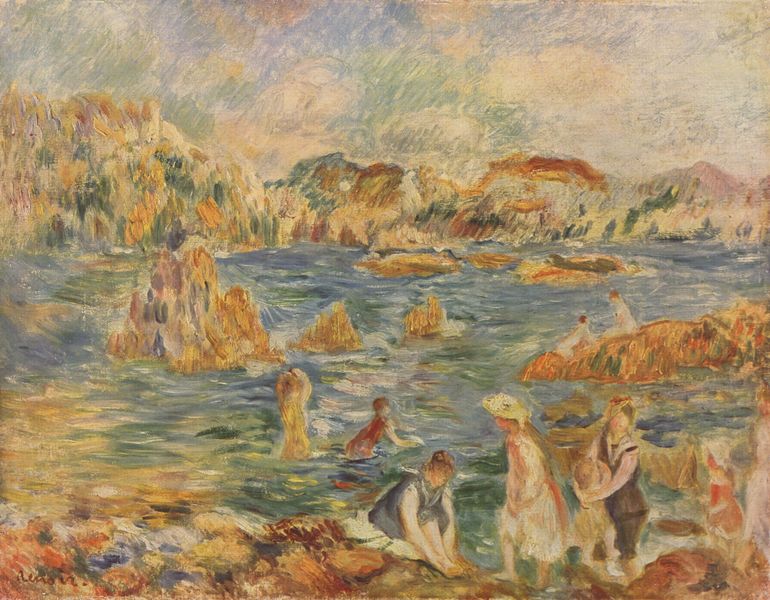
Titel: Am Strand von Guernesey
Künstler: Pierre Auguste Renoir
Standort: Winterthur
Institution: Sammlung L. Jäggli-Hahnloser
Schlagwörter: akt, berg, blau, felsen, gemälde, haut, himmel, körper, mann, meer, nackt, wasser, weiß, wolken, akte, aquarell, baden, badende, bäume, fluss, frauen, gelb, grün, impressionismus, landschaft, menschen, mädchen, ocker, see, sitzen, ufer, bewegung, braun, bunt, frau, frisur, hell, hut, hüte, kleid, kleider, licht, orange, renoir, schwarz, gras, rot, wolke, beige, leute, anzug, arme, inkarnat, stein, steine, signatur, öl, bach, ferne, hügel, natur, weite, gewässer, pastos, insel, gold, haare, sitzend, kind, mutter, pflanzen, rosa, wald, zart, boote, kinder, beine, schürze, farbig, gischt, küste, sommer, strand, welle, wellen, umarmung, trocknen, heu, berge, farben, fels, gebirge, gipfel, klippen, dorf, dächer, lila, violett, linien, idylle, van gogh, füsse, figuren, strömung, gicht, vorsprung, wogen, duktus, spielen, strohhut, nackte, grass, striche, regen, bad, waschen, gogh, schwimmen, felsig, vincent van gogh, richtung, impressionsismus, schwar, gewölk, inseln, fischen, lupfen, wäscherin, badeanzug, badefreuden, eintauchen, uder, strichtechnik, badekleidung, kleilder, g